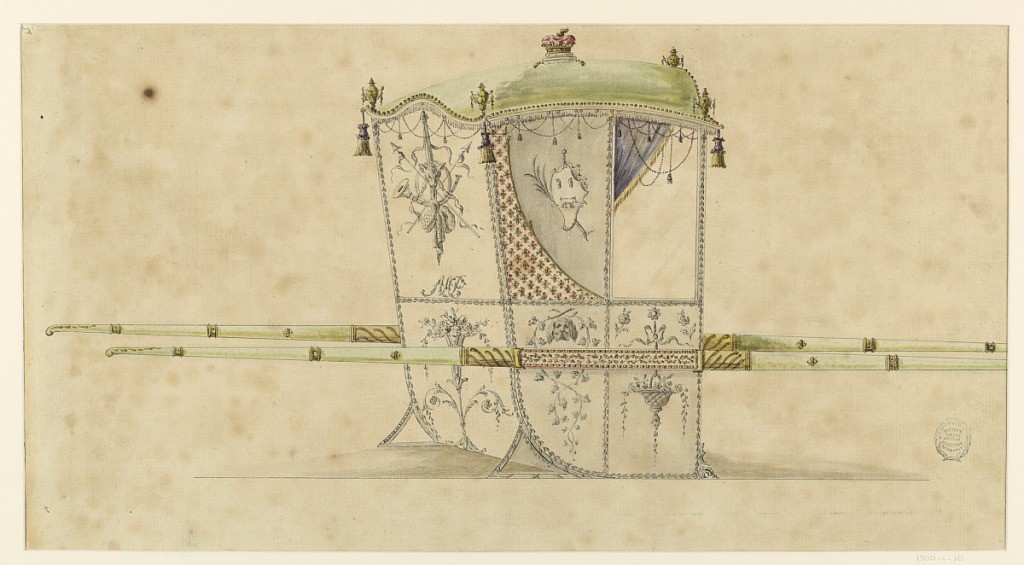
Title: Design for a Sedan Chair
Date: ca. 1775
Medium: Pen and black ink; brush and gray wash, red, green and blue watercolor over graphite on tan paper
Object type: Drawing
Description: Shown from the rear right corner with two bars. On top of the roof is a ducal crown. At the corners stand crowns and hang tassels. Fringes and ropes with tassels and framing festoons hang from the upper rim. The panel beside the window is divided into two parts by a scroll rising from the lower right corner and extending to the upper left corner. In the right part is an escutcheon with two swearing hands (?) and a swag crossed with a palm branch. In the left parts ornamentation with lozenges hanging blossoms at the angles. In the upper panel at the back are, above, a trophy of objects referring to the hung, below, a monogram MP. The bottom panels are decorated with, respectively, a hanging basket below the subdivided panel, a plant palmette at the back. The bars are decorated in the width of the chair. The metal mountings are shown.